Question: I want to get the current date and the date exactly one month previous. For example if today is 1/13/2014, I want to get today's date, 1/13/2014 and the day one month ago, 12/13/2013. For some reason, I am only getting the older date and not today's date.

Do you know why that might be?
'''
//define Report Start and End Dates
if(startYear == 0)
{
// Get due date
Calendar curDate = Calendar.getInstance();
Calendar defaultStart = curDate;
defaultStart.set(curDate.get(Calendar.YEAR), curDate.get(Calendar.MONTH)-1, curDate.get(Calendar.DAY_OF_MONTH));
String curYear = ((Integer)curDate.get(Calendar.YEAR)).toString();
String curMonth = ((Integer)(curDate.get(Calendar.MONTH)+1)).toString();
String curDay = ((Integer)curDate.get(Calendar.DAY_OF_MONTH)).toString();
if(curDate.get(Calendar.MONTH)+1 < 10)
curMonth = "0"+((Integer)(curDate.get(Calendar.MONTH)+1)).toString();
String defaultYear = ((Integer)defaultStart.get(Calendar.YEAR)).toString();
String defaultMonth = ((Integer)(defaultStart.get(Calendar.MONTH)+1)).toString();
String defaultDay = ((Integer)defaultStart.get(Calendar.DAY_OF_MONTH)).toString();
if(defaultStart.get(Calendar.MONTH)+1 < 10)
defaultMonth = "0"+((Integer)(defaultStart.get(Calendar.MONTH)+1)).toString();
reportEndDate = curYear+"-"+curMonth+"-"+curDay;
reportStartDate = defaultYear+"-"+defaultMonth+"-"+defaultDay;
}
else
{
reportStartDate = startMonth+"/"+startYear;
reportEndDate = endMonth+"/"+endYear;
}
TextView startDateText = (TextView)findViewById(R.id.startDateText);
startDateText.setText(reportStartDate);
TextView endDateText = (TextView)findViewById(R.id.endDateText);
endDateText.setText(reportEndDate);
'''
'''
<TextView android:id="@+id/startDateText"
android:layout_width="wrap_content"
android:layout_height="wrap_content"
android:textSize="20sp"
android:textStyle="bold"
android:textColor="@color/mediumDarkGray"
android:text="XXXX-XX-XX"
/>
<TextView android:layout_width="wrap_content"
android:layout_height="wrap_content"
android:textSize="20sp"
android:textStyle="bold"
android:textColor="@color/mediumDarkGray"
android:text=" to " />
<TextView android:id="@+id/endDateText"
android:layout_width="wrap_content"
android:layout_height="wrap_content"
android:textSize="20sp"
android:textStyle="bold"
android:textColor="@color/mediumDarkGray"
android:text="XXXX-XX-XX"
/>
'''
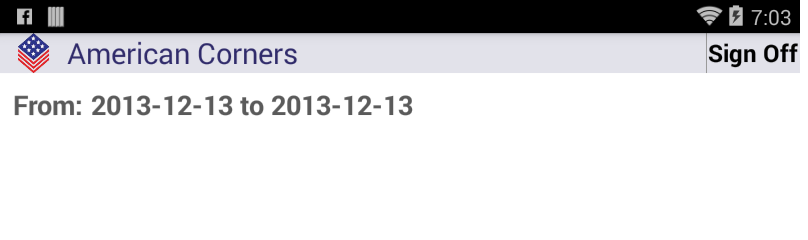
Answer: You set the calendar 1 month back, but then added 1 to both the start month and the end month (curMonth and defaultMonth)
This happened because you are using the same instance of Calendar for both curDate and defaultStart. You need:
'''
Calendar defaultStart = Calendar.getInstance();
'''
and you are fine.